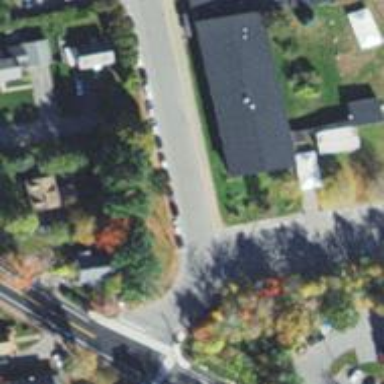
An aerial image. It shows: Marked road crossing.